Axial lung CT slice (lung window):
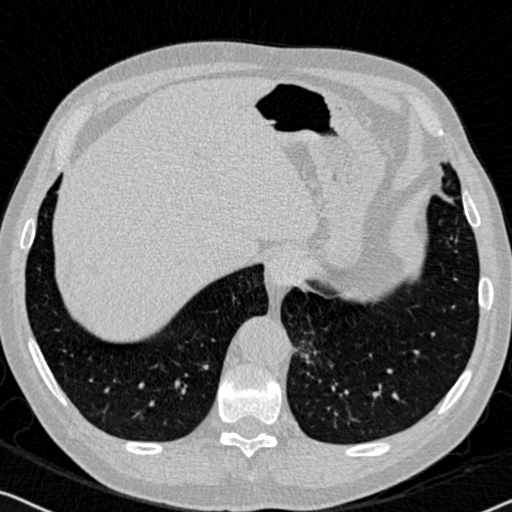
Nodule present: no